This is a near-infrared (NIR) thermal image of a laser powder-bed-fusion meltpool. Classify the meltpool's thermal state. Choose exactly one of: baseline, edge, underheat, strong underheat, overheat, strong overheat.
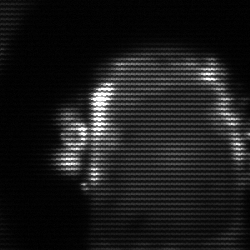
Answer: baseline